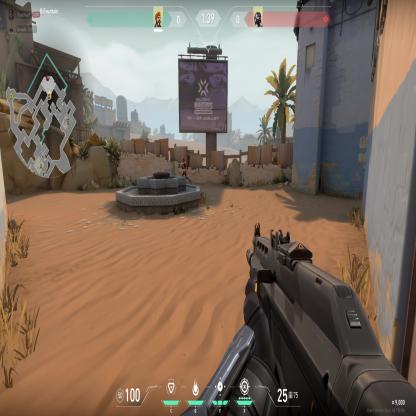
Label: enemy